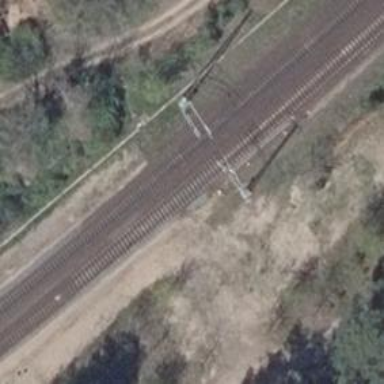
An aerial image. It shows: Railway track with contact lines for electrification.